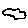
Label: cloud